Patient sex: F
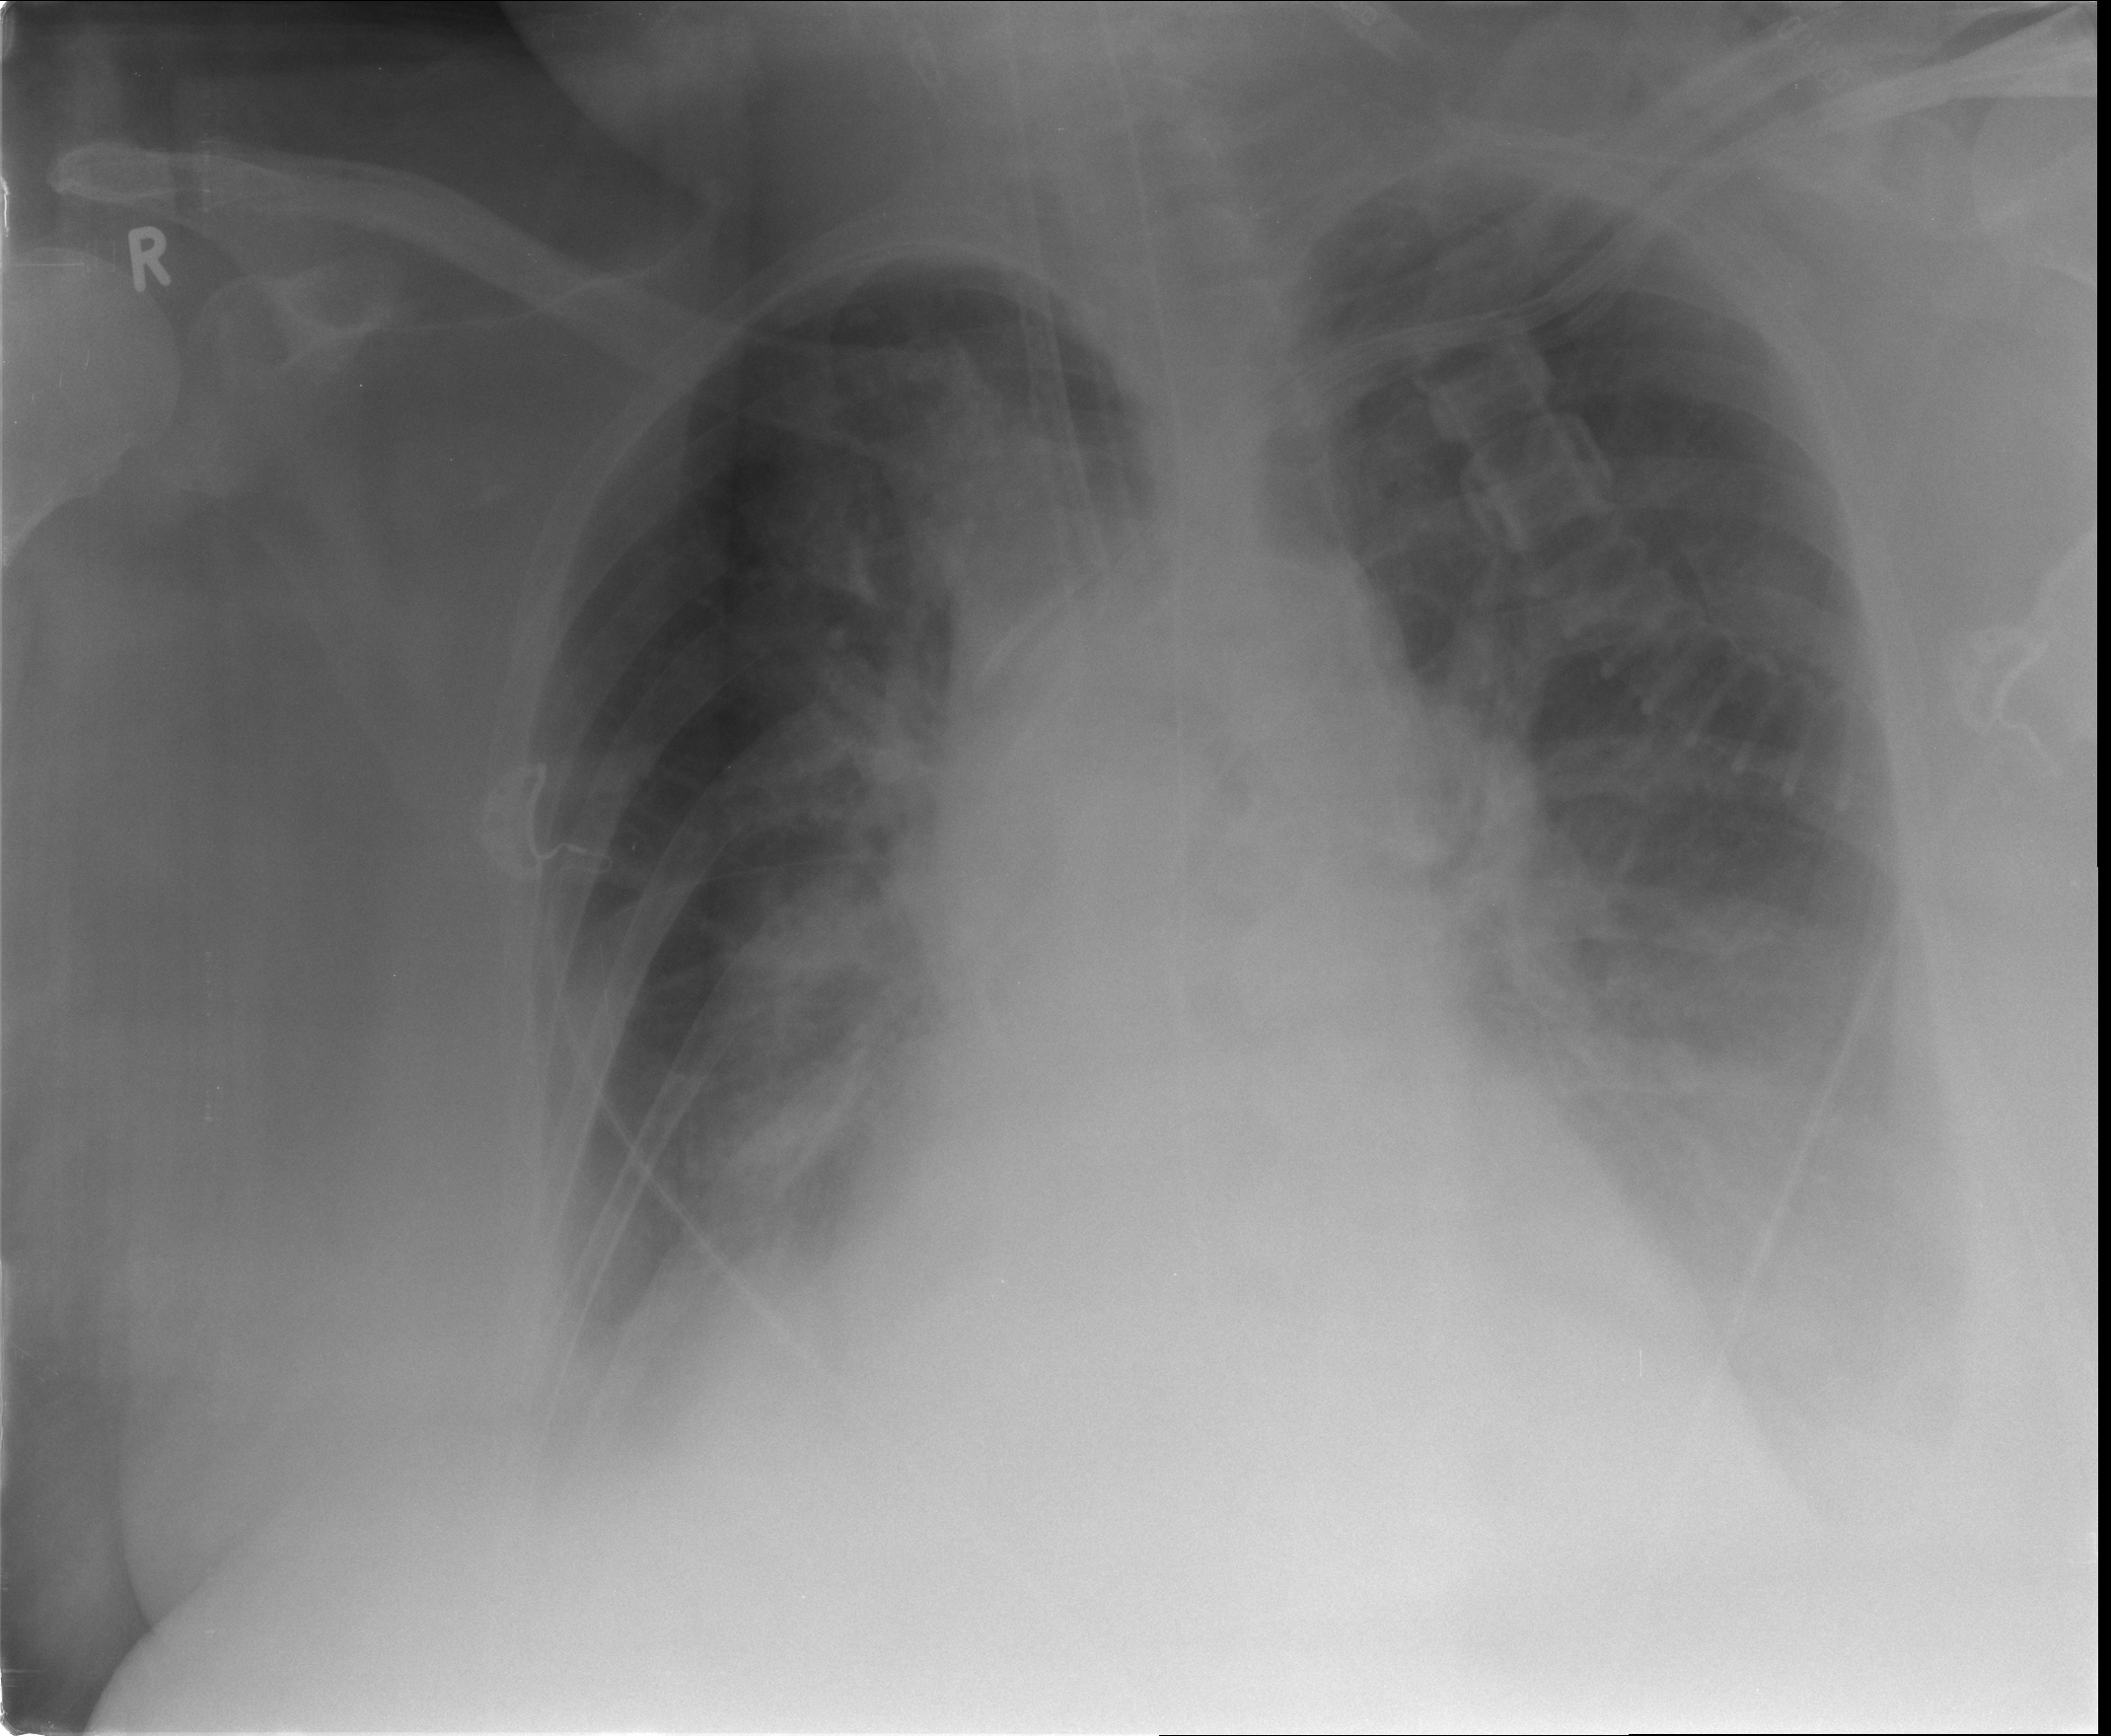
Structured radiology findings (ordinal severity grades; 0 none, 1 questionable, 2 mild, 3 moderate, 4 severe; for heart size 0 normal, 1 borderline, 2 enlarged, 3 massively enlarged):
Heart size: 2
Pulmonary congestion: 2
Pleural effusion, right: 3
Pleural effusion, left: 3
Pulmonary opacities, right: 2
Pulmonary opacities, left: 2
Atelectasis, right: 2
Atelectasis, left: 2